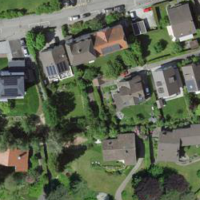
EUNIS habitat code: 55
Species observed at this site:
Galeopsis tetrahit